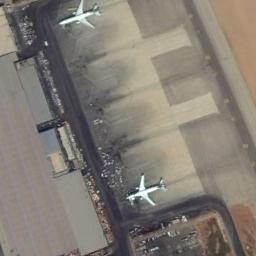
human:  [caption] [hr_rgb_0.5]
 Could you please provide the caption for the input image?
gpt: Two white planes docked far from each other .

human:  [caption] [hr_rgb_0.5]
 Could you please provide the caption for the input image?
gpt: Two airplanes were neatly arranged on the airport .

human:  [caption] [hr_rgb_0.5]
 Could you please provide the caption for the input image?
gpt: There are two airplanes parked beside the airport by the runway .

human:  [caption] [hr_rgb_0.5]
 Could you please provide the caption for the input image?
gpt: Two planes parked on the open area next to the building and a road through them .

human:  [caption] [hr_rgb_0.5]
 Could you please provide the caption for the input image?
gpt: Two planes are in the parking lot next to the building .